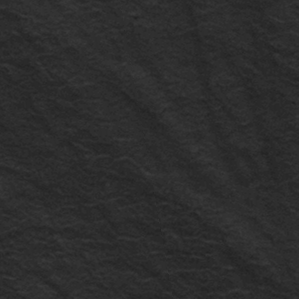
Label: frost